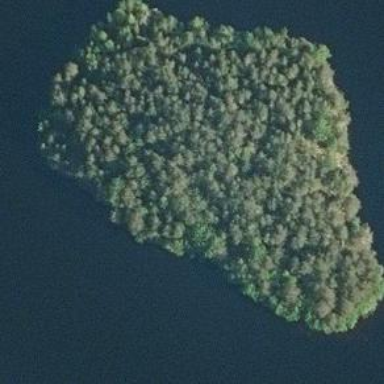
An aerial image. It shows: Island covered with woodland.